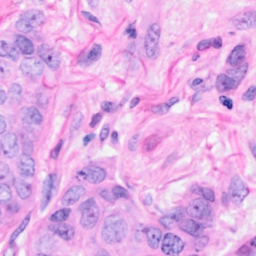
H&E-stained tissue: Breast